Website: crate-barrel
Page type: billing-address
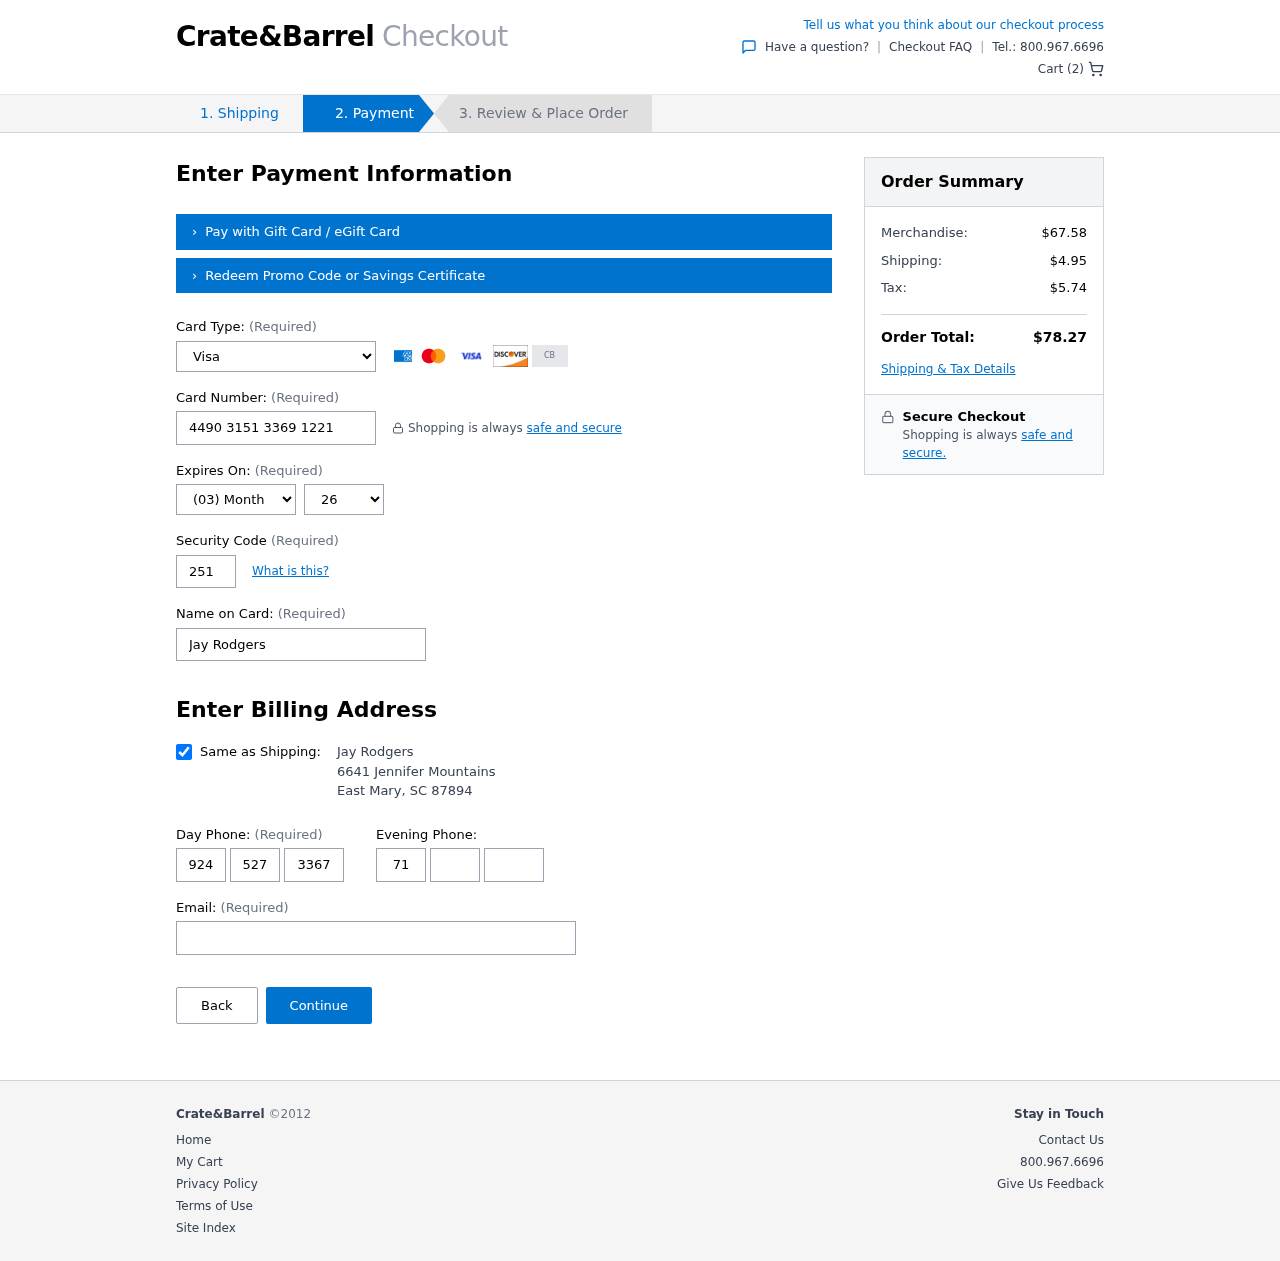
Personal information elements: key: PII_CARD_CVV
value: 251
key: PII_CARD_EXPIRY_MONTH
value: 03
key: PII_CARD_EXPIRY_YEAR
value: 26
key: PII_CARD_NUMBER
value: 4490 3151 3369 1221
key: PII_CARD_TYPE
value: Visa
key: PII_CITY
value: East Mary
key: PII_EMAIL
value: jay.rodgers@hotmail.com
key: PII_FULLNAME
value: Jay Rodgers
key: PII_PHONE_ALT_AREA
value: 715
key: PII_PHONE_ALT_PREFIX
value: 246
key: PII_PHONE_ALT_SUFFIX
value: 3414
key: PII_PHONE_AREA
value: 924
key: PII_PHONE_PREFIX
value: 527
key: PII_PHONE_SUFFIX
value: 3367
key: PII_POSTCODE
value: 87894
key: PII_STATE_ABBR
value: SC
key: PII_STREET
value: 6641 Jennifer Mountains
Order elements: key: ORDER_NUM_ITEMS
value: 2
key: ORDER_SUBTOTAL
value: $67.58
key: ORDER_SHIPPING_COST
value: $4.95
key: ORDER_TAX
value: $5.74
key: ORDER_TOTAL
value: $78.27